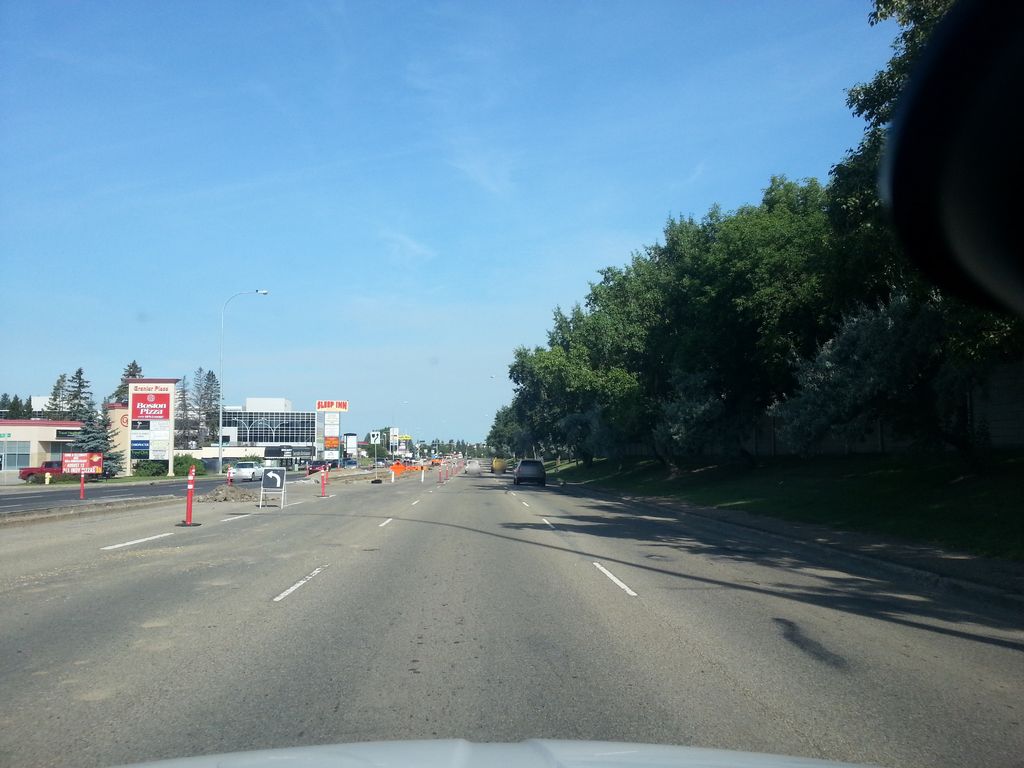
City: edmonton